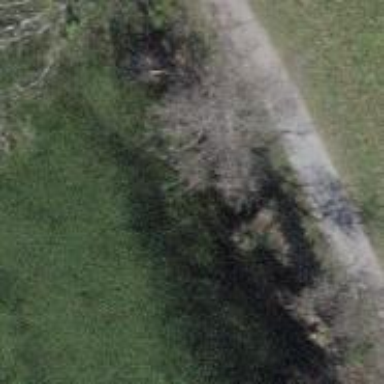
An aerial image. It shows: Bench.